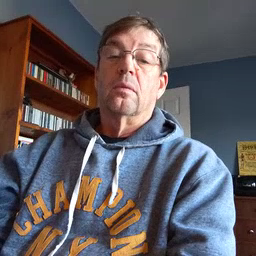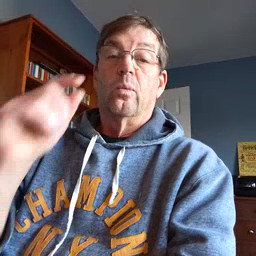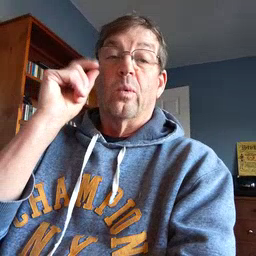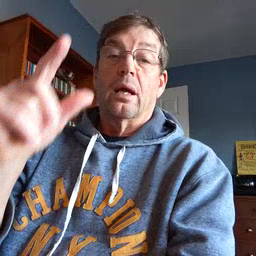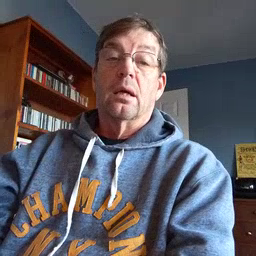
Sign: wake